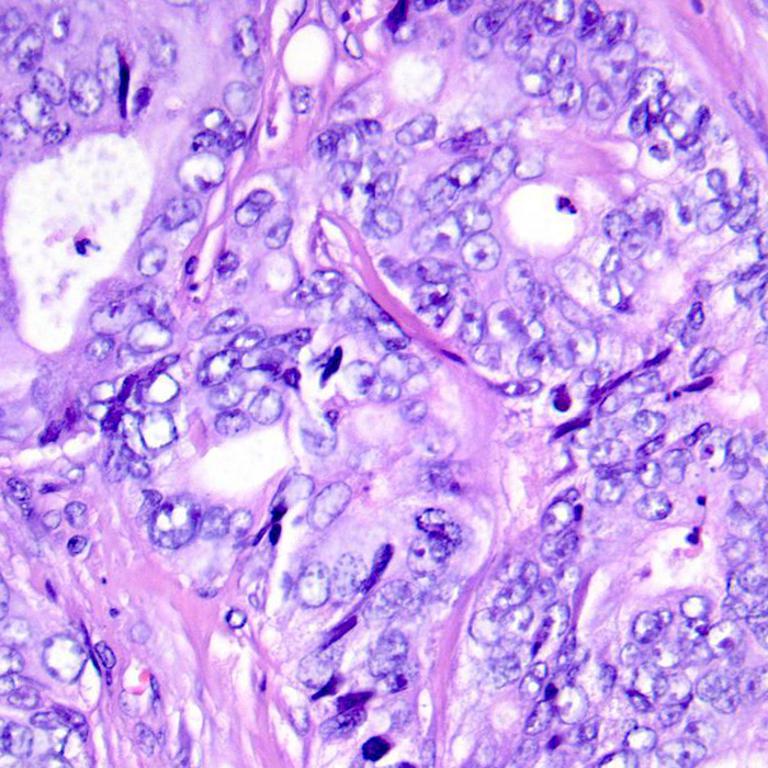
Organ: colon
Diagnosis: adenocarcinomas